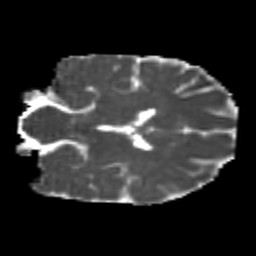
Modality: MD
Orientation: coronal
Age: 20
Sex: female
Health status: healthy
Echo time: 0.074 s